Field crop: maize
Growth stage: 2
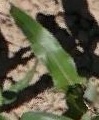
Species: maize